Question: Maybe someone knows how to achieve this kind of query in linq (or lambda).
I have this set in a list

Filter: My input will be code 100 and 101, I need to get the "values", in this example = 1, 2.
Problem: If you input 100 and 101, you'll get 3 results, because of 100 from group 1 and group 2. I just need the pair that matches in the same group. (And you don't have group as an input param)
How can I solve this if the group fully exists?
thanks!
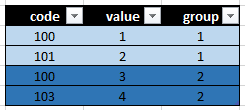
Answer: Starting with a simple representation in code of what you have in a picture:
'''
var list = new[]
{
new{code = 100, value = 1, group = 1},
new{code = 101, value = 2, group = 1},
new{code = 100, value = 3, group = 2},
new{code = 103, value = 4, group = 2},
};
var inp = new[]{100, 103};
'''
Then we can do:
'''
list
.GroupBy(el => el.group) // Group by the "group" field.
.Where(grp => !inp.Except(grp.Select(el => el.code)).Any()) // Exclude groups that don't contain all input values
.Single() // Obtain the only such group (with a check that there is only one)
.Select(el => el.value); // Obtain the "value" fields.
'''
If you could perhaps have inputs that were a subset of the "code" fields of some groups, you could also check that you match all of the group completely by excluding groups which have a different size:
'''
list
.GroupBy(el => el.group)
.Where(grp =>
grp.Count() == inp.Count()
&& !inp.Except(grp.Select(el => el.code)).Any())
.Single()
.Select(el => el.value);
'''
There are other variations that match other possible interpretations of your question (e.g. I'm assuming there can be only one matching group, but that wasn't clear).